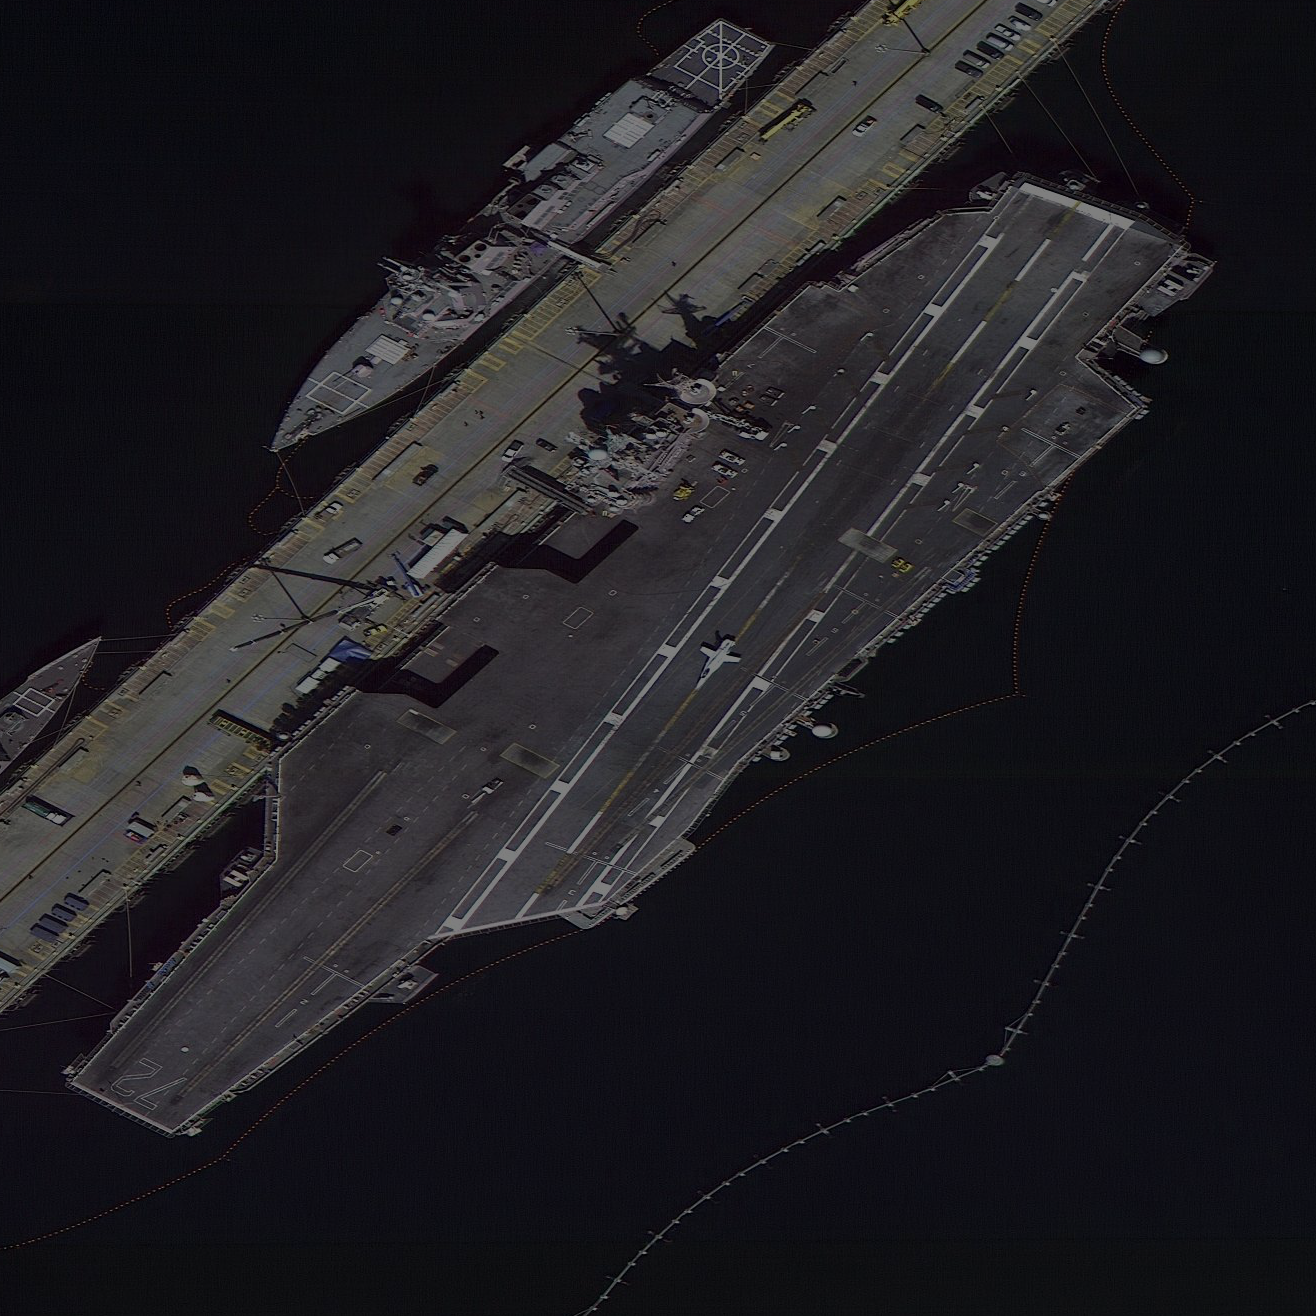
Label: aircraft_carrier